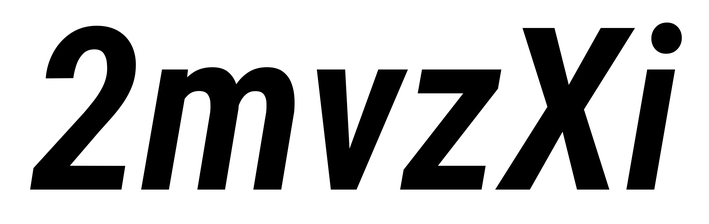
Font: Roboto-Italic_Condensed_SemiBold_Italic